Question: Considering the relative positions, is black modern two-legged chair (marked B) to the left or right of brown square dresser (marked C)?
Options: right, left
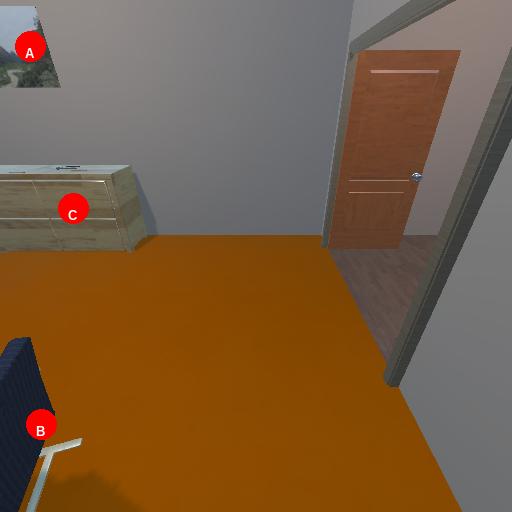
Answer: right